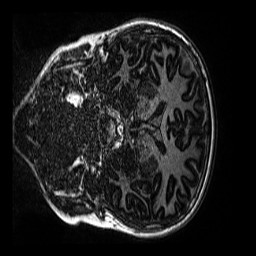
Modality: MP2RAGE
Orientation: coronal
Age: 13
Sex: male
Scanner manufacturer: siemens
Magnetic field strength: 3 T
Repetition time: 4 s
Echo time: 0.00299 s